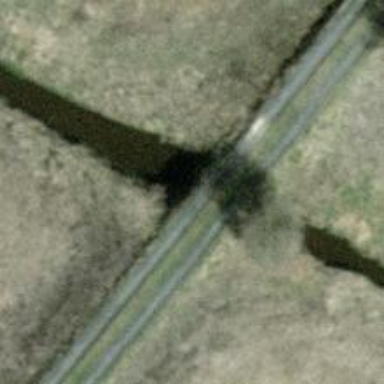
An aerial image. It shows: Culvert tunnel.